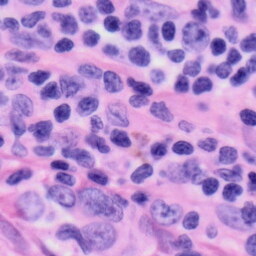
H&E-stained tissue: Skin